Aerial crown-view tile of a tropical tree (Barro Colorado Island, Panama), acquired 20250512:
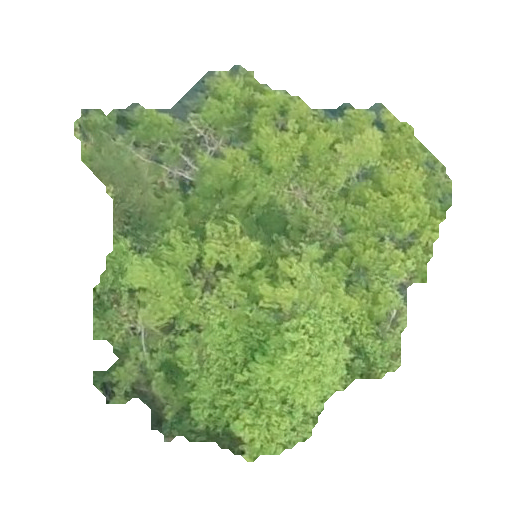
Species: Enterolobium cyclocarpum
GBIF accepted scientific name: Enterolobium cyclocarpum
Crown area: 149.538 m²